Field crop: maize
Growth stage: 2
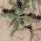
Species: atriplex